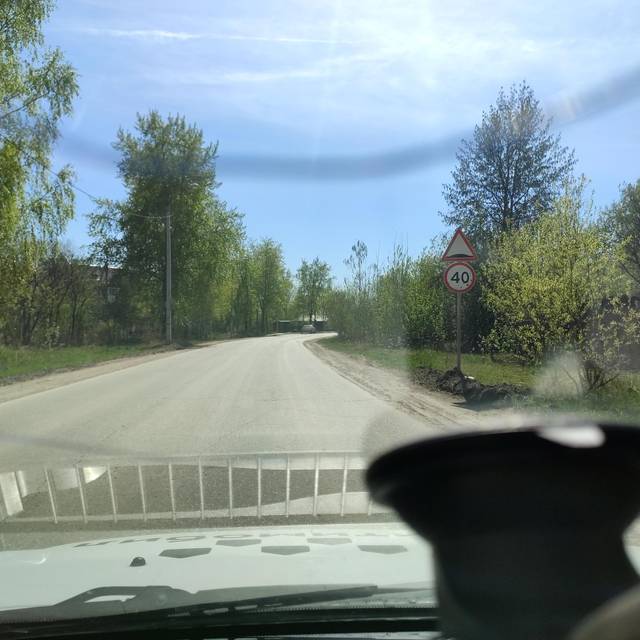
Region: Russia
Coordinates: 58.043, 56.271